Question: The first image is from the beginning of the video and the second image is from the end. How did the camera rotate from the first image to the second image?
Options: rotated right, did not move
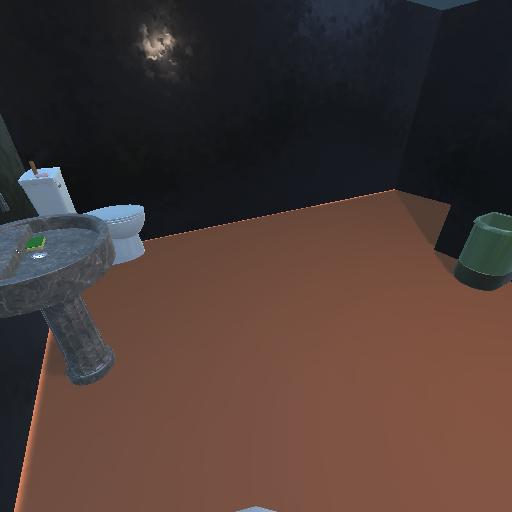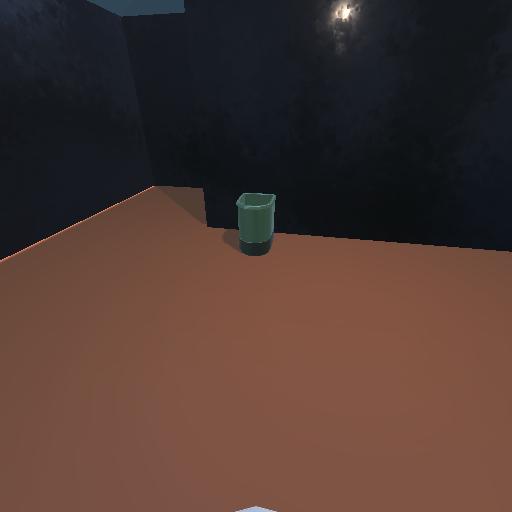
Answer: rotated right